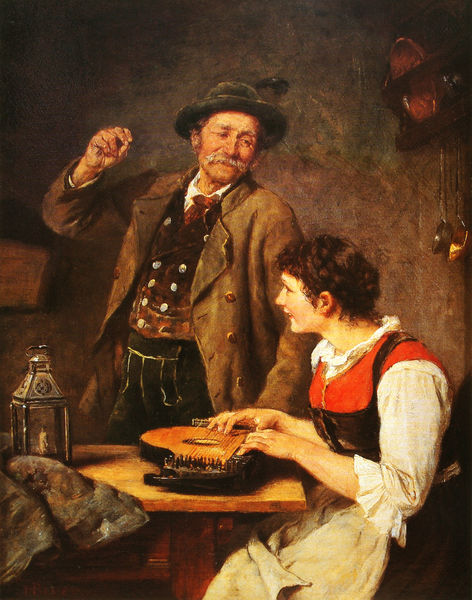
Titel: Beim Zitherspiel
Künstler: Hermann Bever
Standort: Beverly Hills (California)
Institution: Szymanski Gallery
Schlagwörter: feder, gemälde, hand, mann, schatten, weiß, grün, mädchen, sitzen, braun, bunt, finger, frau, frisur, grau, holz, hut, kleid, lampe, laterne, licht, mund, nase, ohr, profil, schwarz, szene, tisch, zimmer, ölbild, rot, tuch, malerei, rock, alt, bart, gesichter, hemd, jacke, jung, regal, schnurrbart, wand, arm, bluse, gesicht, kragen, stehen, teller, ärmel, bild, hände, instrument, öl, auge, haare, mantel, decke, paar, gesang, leuchte, musik, frontal, locken, bauern, genre, stilleben, schürze, topf, mieder, zöpfe, bäuerin, dorf, löffel, schnäuzer, spielen, zopf, krawatte, musikinstrument, musizieren, kerze, maler, uhr, metall, stube, rüsche, rüschen, knöpfe, weste, bauer, holztisch, spiel, bayern, bayrisch, kupfer, genreszene, kranz, tischplatte, österreich, tracht, küche, öllampe, putz, geflochten, leder, knöpf, silberknöpfe, trachten, saiten, harfe, lederhose, tirol, kelle, musikerin, dirndl, bayer, gamsbart, musikant, wirtshaus, bäuerlich, joppe, juppe, lederhosen, trachtenanzug, dirndelkleid, hackbrett, hirschhornknöpfe, janker, kellen, krachlederne, kupfertopf, schnipsen, schöpflöffel, silberknopf, spielende, tirolerhut, wirtshausszne, zither, zitte, zitter, zitterspielerin, süddeutsch, oil, schöpfkelle, schöpfer, painting, heut, woman, color, alpenländisch, genere, klampfe, ezither, bäuerim, tellerbord, dirndlkleid, old man, kitchen